Question: I am using a web browser for a ticket sales system. After I login to the system, I fill out the form to send the request for the ticket, but some problem occurs.
The browser sends the request succesfully, but when the ticket page is loading, the browser calls 'iframes' as empty. I can't see the existence of 'iframes' and unfortunately, iframes include the result of the request. I thought calls include the ticket, but the boss does not want it.

I want the result to be displayed in the iframe.
I just use 'Webbrowser1.Navigate("pageurl")' for calling the request form page. After that I filled out the form and click the submit button programmatically:
'''
WebBrowser1.Document.GetElementById("sbmtBTN").invokeMember("click");
'''
How can I solve It
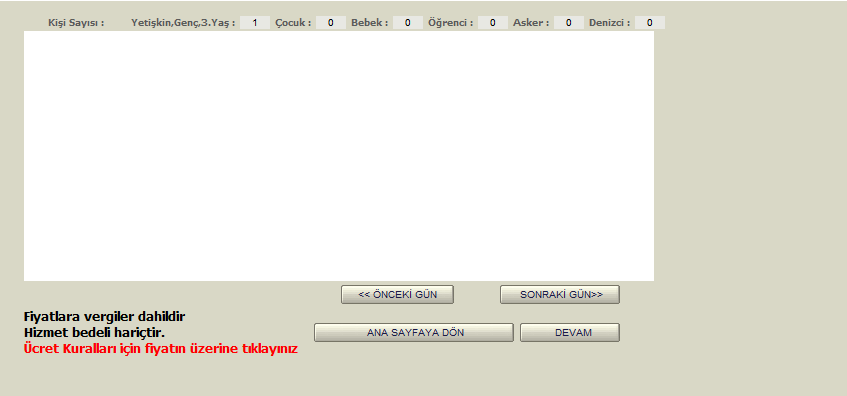
Answer: I solved the problem. Before I call the the page, Blocked main page of Iframe. I re-call the pages with their main pages and iframes run.